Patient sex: F
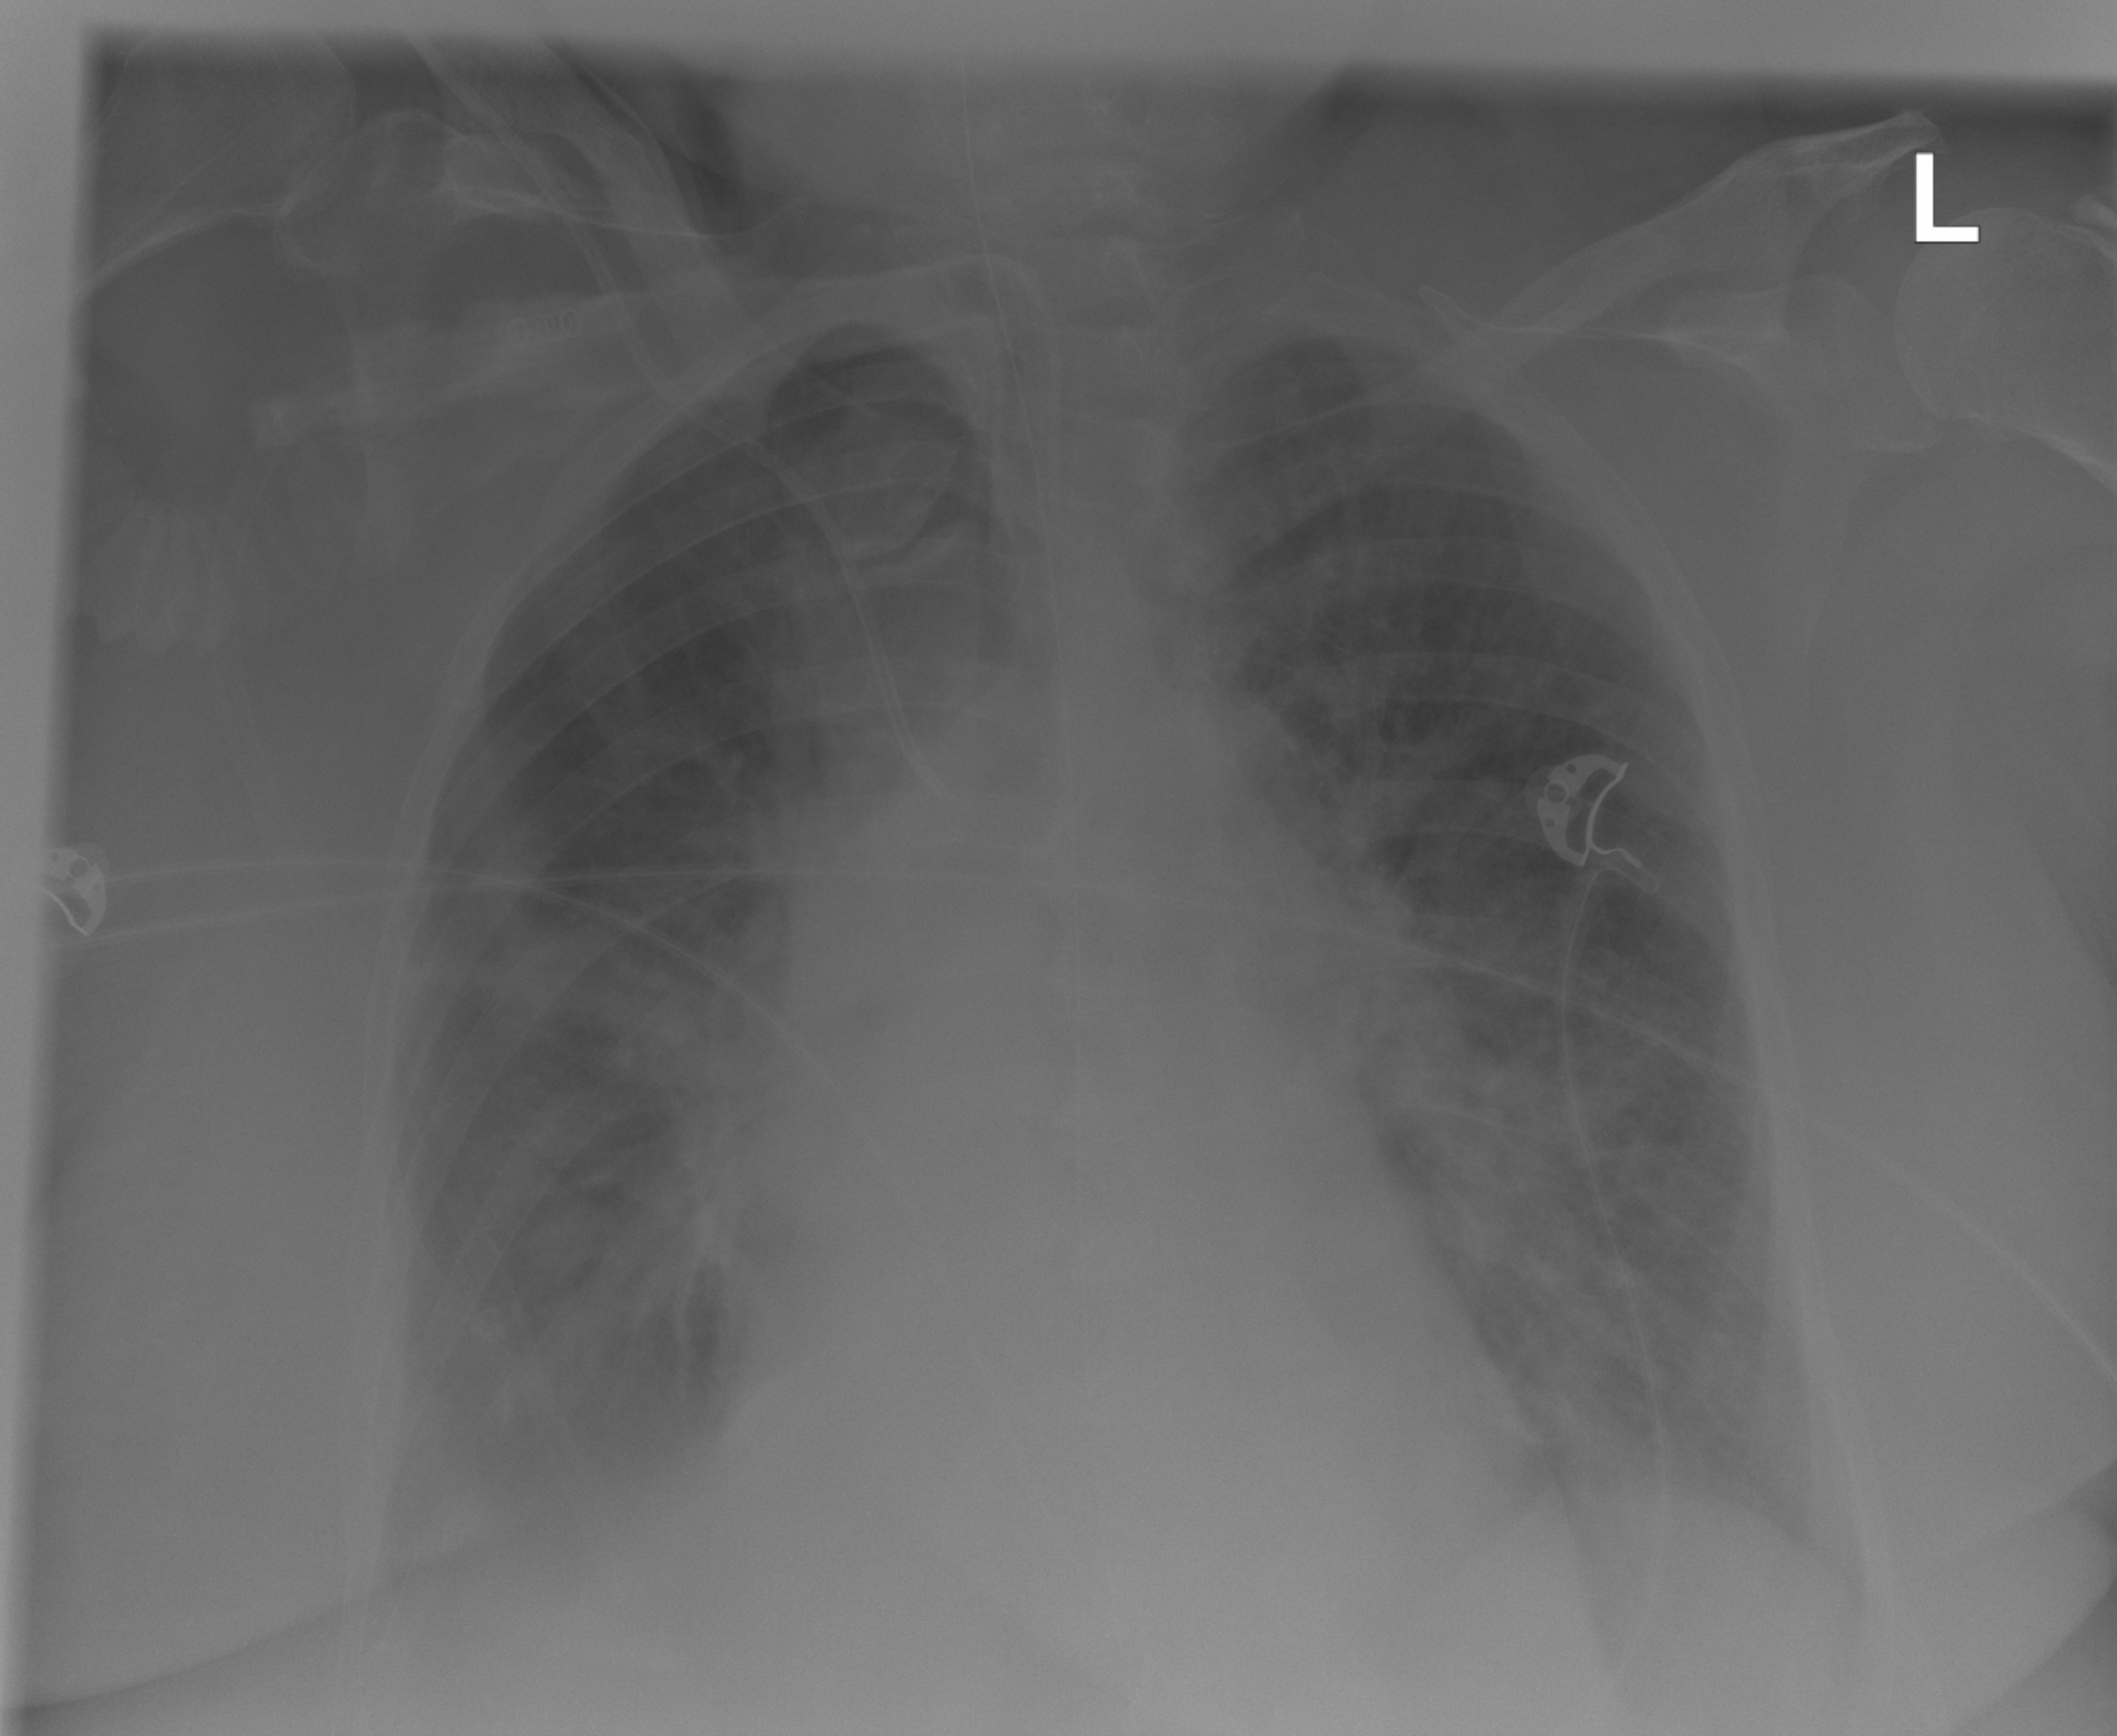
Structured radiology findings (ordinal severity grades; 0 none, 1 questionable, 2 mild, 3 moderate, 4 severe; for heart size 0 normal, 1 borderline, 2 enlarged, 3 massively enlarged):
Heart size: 2
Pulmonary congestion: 2
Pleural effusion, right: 2
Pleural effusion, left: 0
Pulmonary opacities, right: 2
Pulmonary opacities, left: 2
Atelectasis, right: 2
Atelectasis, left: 2